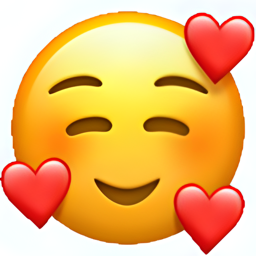
Name: smiling face with smiling eyes and three hearts
Emoji: 🥰
Group: Smileys & Emotion
Sub-group: face-affection